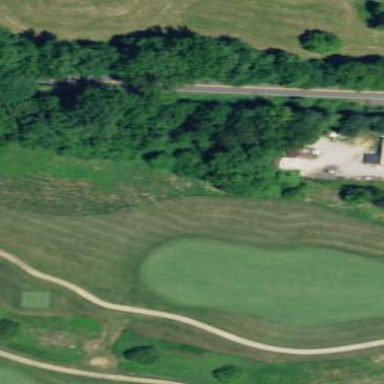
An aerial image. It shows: Rough grassy area used for golf.